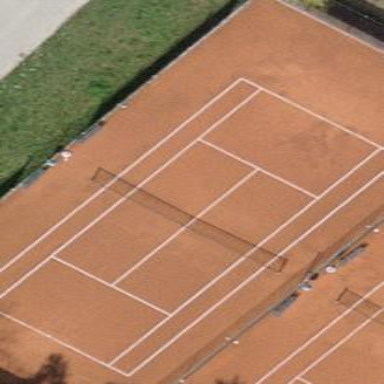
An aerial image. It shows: Sandy tennis court in leisure land pitch.